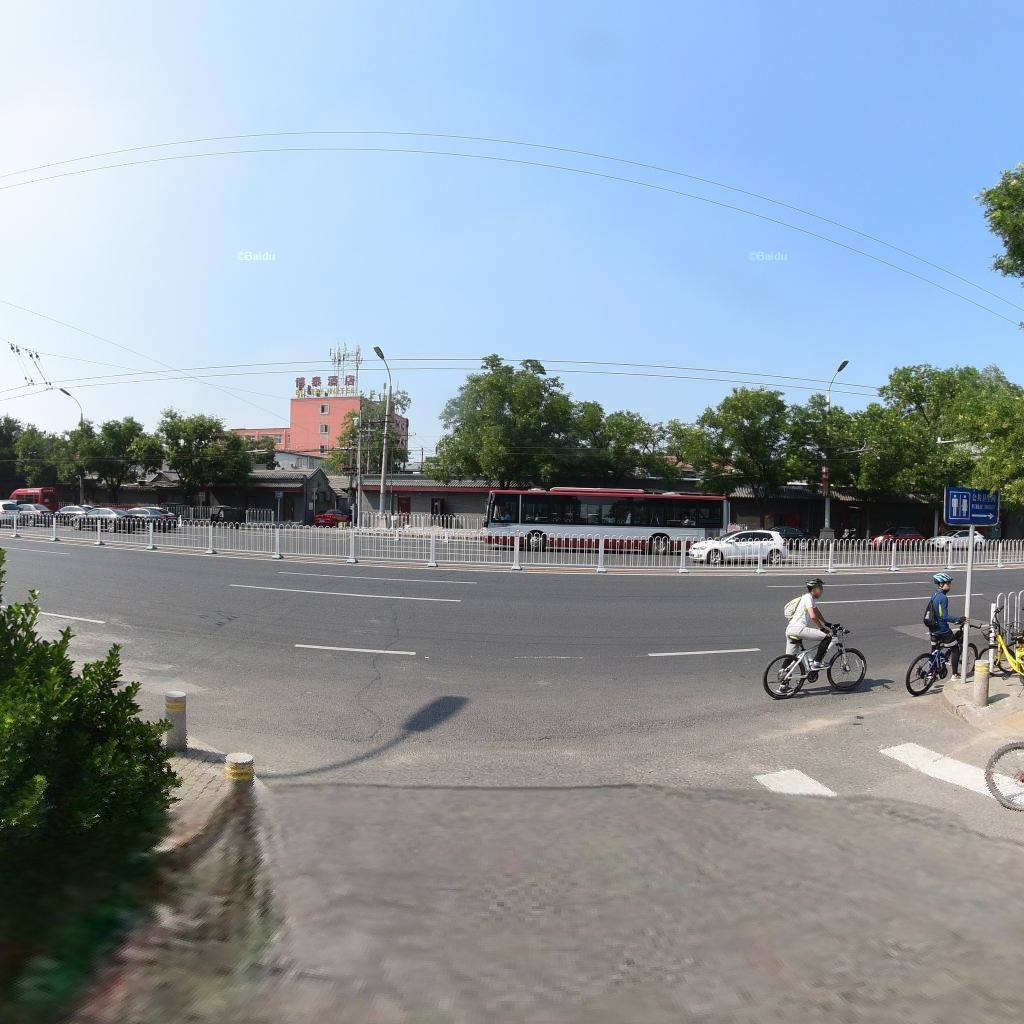
Region: Dongcheng
Road damage annotations: longitudinal crack